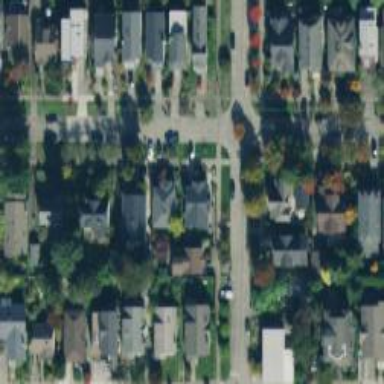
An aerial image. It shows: Residential road with separate sidewalk.